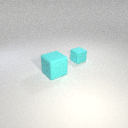
large cyan rubber cube in front of small cyan rubber cube